Field crop: maize
Growth stage: 2
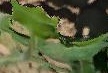
Species: maize